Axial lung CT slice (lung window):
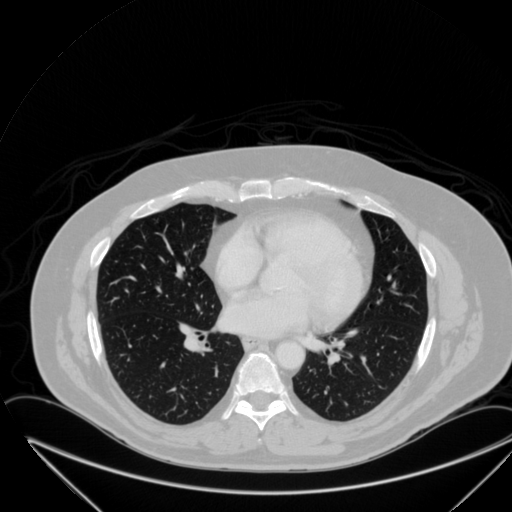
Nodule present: no